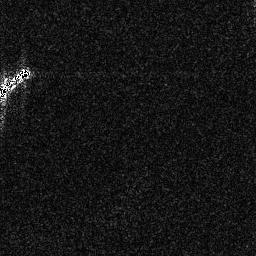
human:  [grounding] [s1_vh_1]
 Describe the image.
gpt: In the satellite image, there is  <ref>1 medium ship </ref> <box>[[0, 25, 11, 40, 0]]</box> located at left.